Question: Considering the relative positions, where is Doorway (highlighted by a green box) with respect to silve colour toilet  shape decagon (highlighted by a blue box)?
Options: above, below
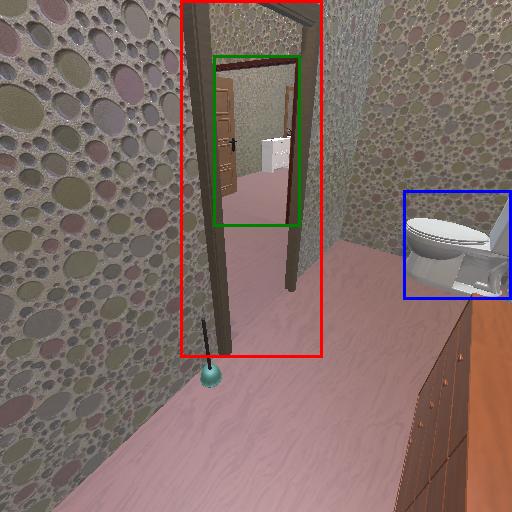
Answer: above